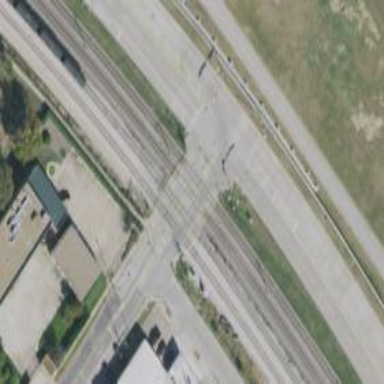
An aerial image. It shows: Railway crossing.